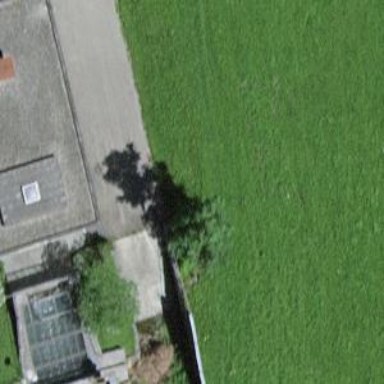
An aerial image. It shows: Grass path.